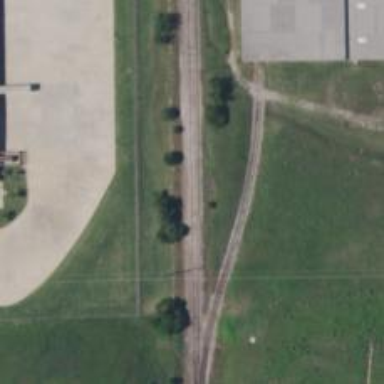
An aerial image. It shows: Railway track.